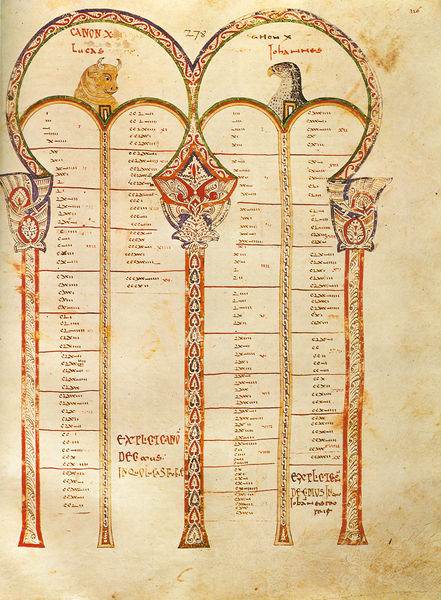
Titel: Biblia Sacra Hispalense
Institution: Madrid, Biblioteca Nacional
Schlagwörter: adler, säulen, rot, tiere, malerei, johannes, rahmen, gold, blatt, kreis, ranken, schrift, schnabel, bogen, kuh, rind, französisch, floral, ornamente, verzierung, deutsch, bögen, buch, seite, text, namen, verziert, götter, mittelalter, hörner, bulle, stier, handschrift, symbole, latein, lateinisch, geschmückt, buchmalerei, evangelist, evangelium, canon, evangelisten, lukas, stammbaum, liste, manuskript, evangelien, lucas, minuskel, evangelistensymbole